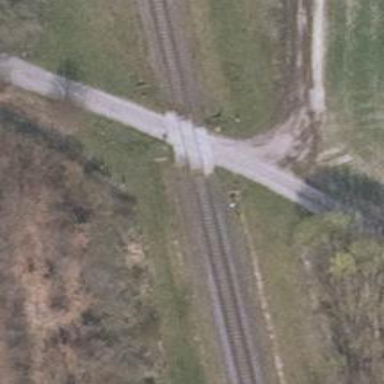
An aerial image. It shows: Uncontrolled level crossing with saltire marking.